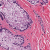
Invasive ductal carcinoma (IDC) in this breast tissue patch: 0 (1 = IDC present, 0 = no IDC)